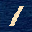
Label: 1